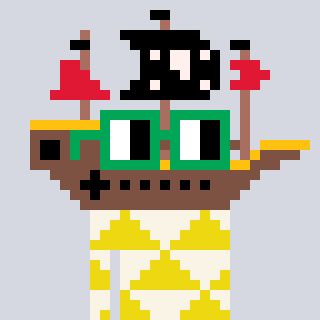
a pixel art character with square green glasses, a pirateship-shaped head and a yellow-colored body on a cool background